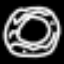
Label: donut